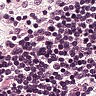
Metastatic tissue present: no